Interaction volume radius: 5 \u00c5
Interaction volume height: 20 \u00c5
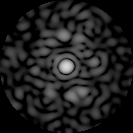
Disorder parameter: 0.8013